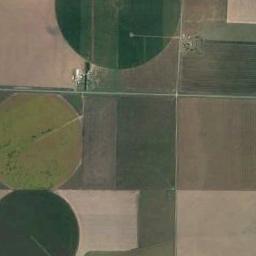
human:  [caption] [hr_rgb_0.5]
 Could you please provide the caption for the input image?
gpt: Three green circular farmlands are next to some square farmlands .

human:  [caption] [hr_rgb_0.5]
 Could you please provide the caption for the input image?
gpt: Three neatly arranged circular farmland mixed with dark green and light green, .

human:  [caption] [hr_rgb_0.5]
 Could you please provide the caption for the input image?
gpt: The circular farmland is mainly on the left .

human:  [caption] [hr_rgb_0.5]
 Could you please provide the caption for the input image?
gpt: There are some green circle farmland and square farmland .

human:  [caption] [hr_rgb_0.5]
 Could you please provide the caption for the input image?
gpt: There are several circular farmlands and rectangle farmlands arranged neatly .